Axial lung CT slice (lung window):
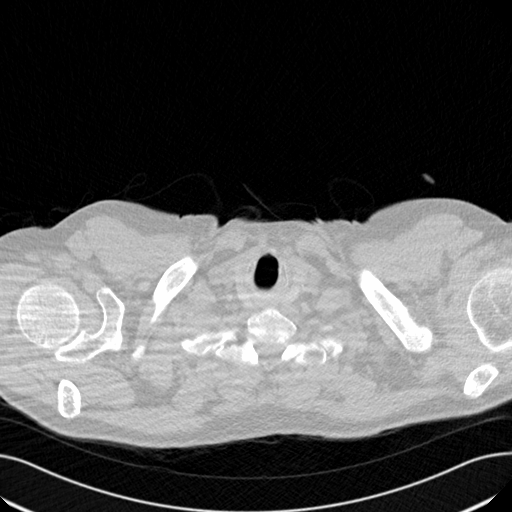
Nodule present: no